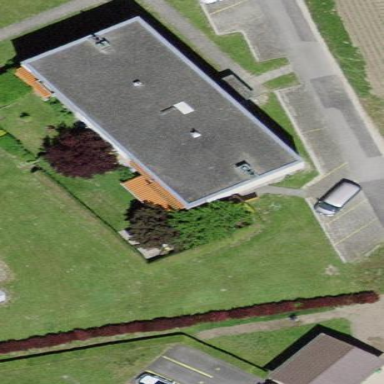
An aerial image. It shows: Apartment building with flat roof.